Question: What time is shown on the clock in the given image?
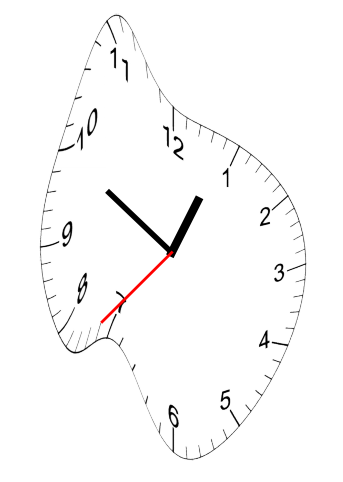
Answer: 12:49:37